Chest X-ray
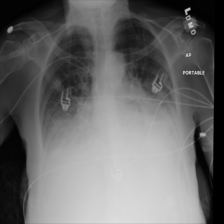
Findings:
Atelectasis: positive
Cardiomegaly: negative
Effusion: positive
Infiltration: negative
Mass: negative
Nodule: negative
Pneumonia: negative
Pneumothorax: negative
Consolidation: negative
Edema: negative
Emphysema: negative
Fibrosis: negative
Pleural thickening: negative
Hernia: negative